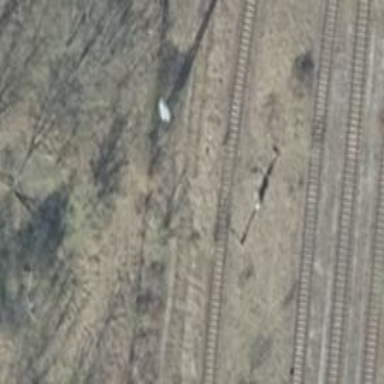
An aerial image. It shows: Railway switch.